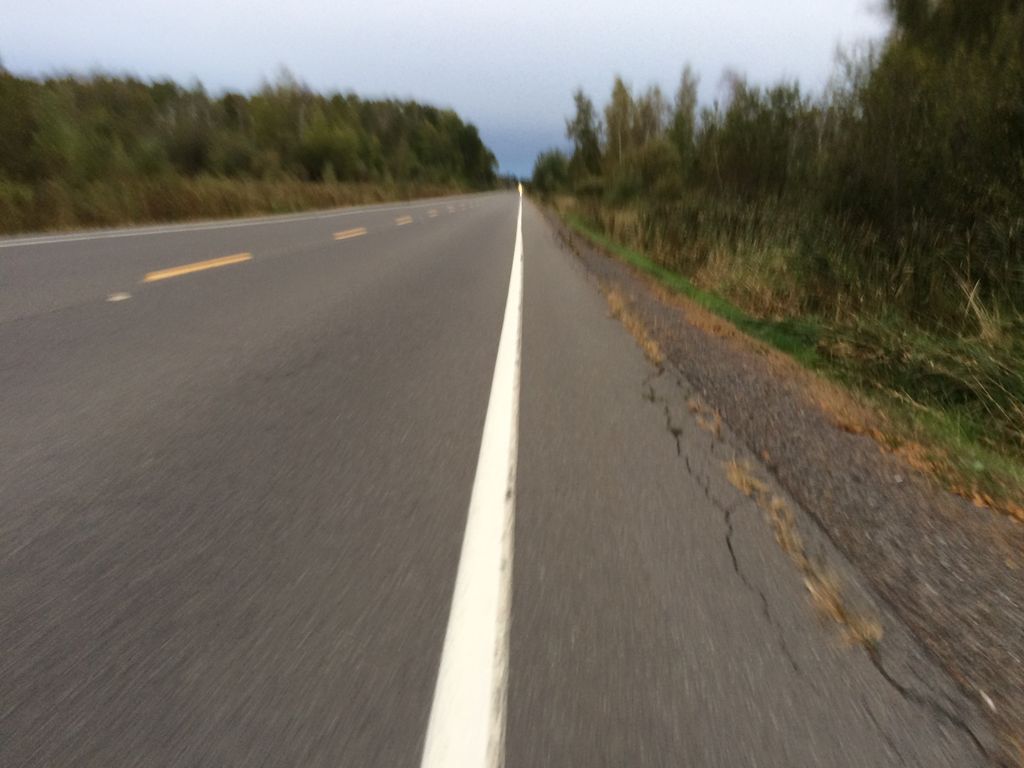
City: ottawa-gatineau